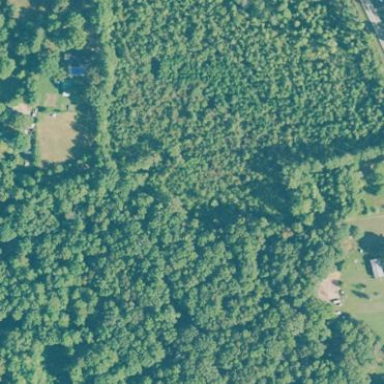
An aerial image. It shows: Serene woodland landscape.